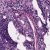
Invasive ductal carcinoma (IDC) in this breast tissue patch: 0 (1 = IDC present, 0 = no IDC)